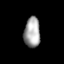
Tissue: lung
Cell type: Epithelial cells
Senescence score: 0.1346
Nuclear area (px): 481
Mean DAPI intensity: 162.794